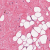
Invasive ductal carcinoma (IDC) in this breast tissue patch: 0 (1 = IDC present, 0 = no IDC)